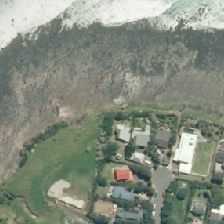
Land cover: urban_build_up